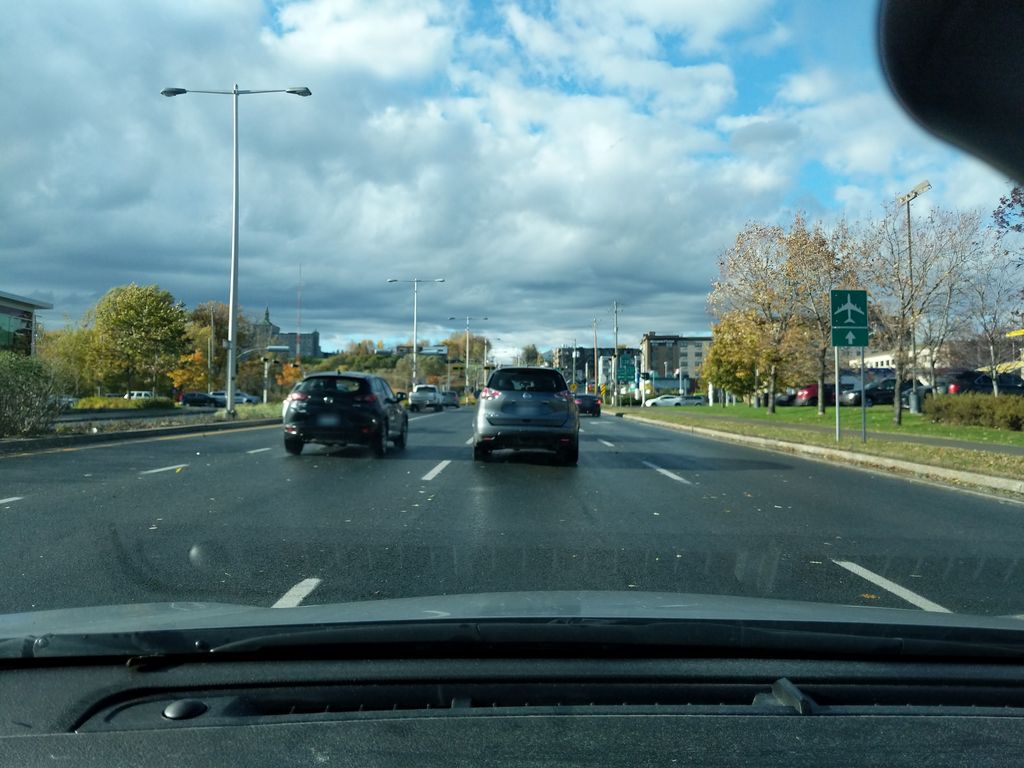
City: quebec_city